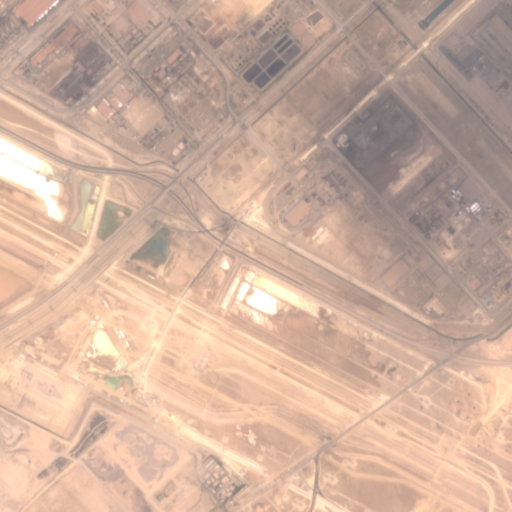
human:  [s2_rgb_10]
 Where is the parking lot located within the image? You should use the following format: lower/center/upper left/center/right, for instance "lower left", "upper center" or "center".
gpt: The parking lot is located in the center right of the image.
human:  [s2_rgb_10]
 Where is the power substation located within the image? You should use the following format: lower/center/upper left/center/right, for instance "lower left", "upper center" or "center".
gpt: The power substation is located in the upper right of the image.
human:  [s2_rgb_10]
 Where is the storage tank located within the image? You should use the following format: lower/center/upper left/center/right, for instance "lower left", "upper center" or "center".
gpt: The storage tank is located in the upper left of the image.
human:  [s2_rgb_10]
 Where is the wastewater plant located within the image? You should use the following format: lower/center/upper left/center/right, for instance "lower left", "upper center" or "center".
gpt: The wastewater plant is located in the upper center of the image.
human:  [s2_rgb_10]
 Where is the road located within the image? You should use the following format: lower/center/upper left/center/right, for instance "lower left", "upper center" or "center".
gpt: There is no road in the image.